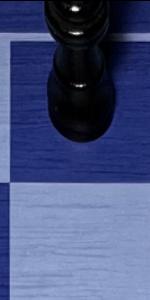
Label: Empty